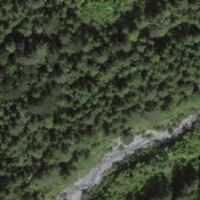
EUNIS habitat code: 43
Species observed at this site:
Cephalanthera rubra